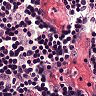
Metastatic tissue present: no